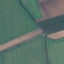
Land use / land cover: AnnualCrop